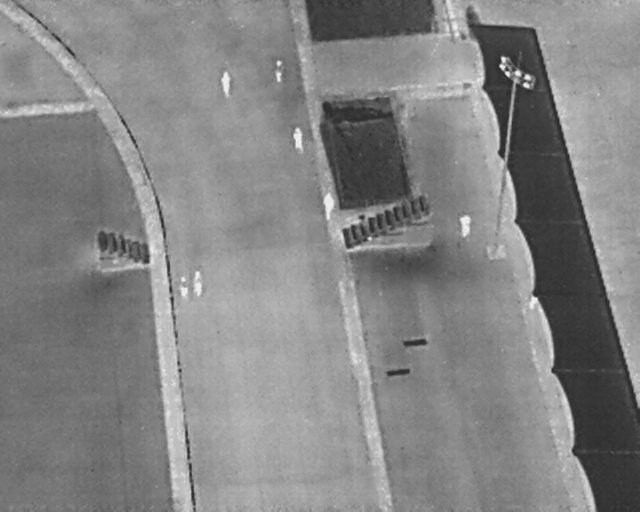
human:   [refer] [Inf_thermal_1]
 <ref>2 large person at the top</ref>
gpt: <box>[[32, 15, 37, 17, 2], [44, 25, 48, 28, 2]]</box>

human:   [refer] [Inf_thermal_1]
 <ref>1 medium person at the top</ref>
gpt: <box>[[41, 12, 45, 14, 2]]</box>

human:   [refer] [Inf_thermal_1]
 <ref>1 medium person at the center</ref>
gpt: <box>[[28, 54, 32, 56, 2]]</box>